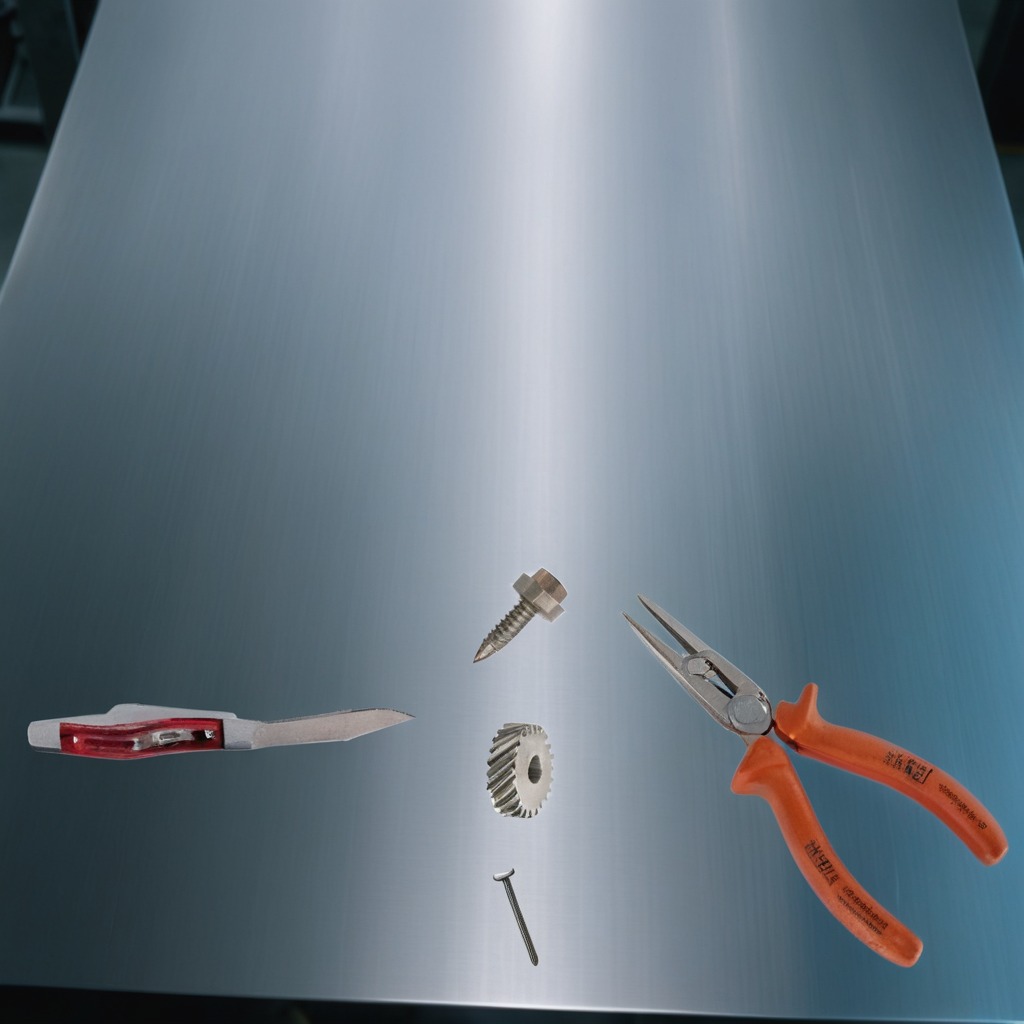
A steel gear with teeth, a utility knife, a metal machine screw, an iron nail, and pliers are lying on a metal table in a machine shop under fluorescent lights.